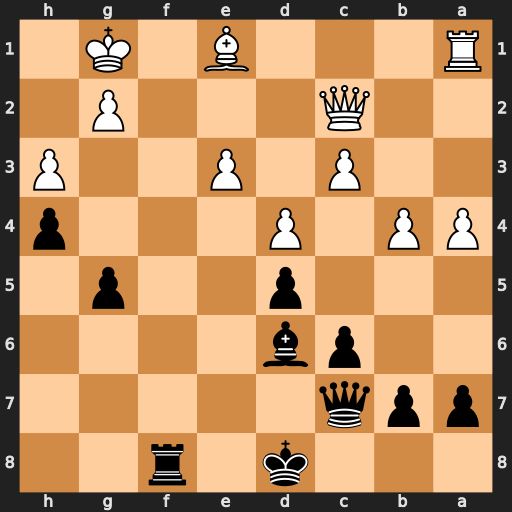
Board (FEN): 3k1r2/ppq5/2pb4/3p2p1/PP1P3p/2P1P2P/2Q3P1/R3B1K1
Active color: b
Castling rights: -
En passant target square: -
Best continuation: Bh2+ Kh1 Rf1#